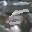
Label: 5